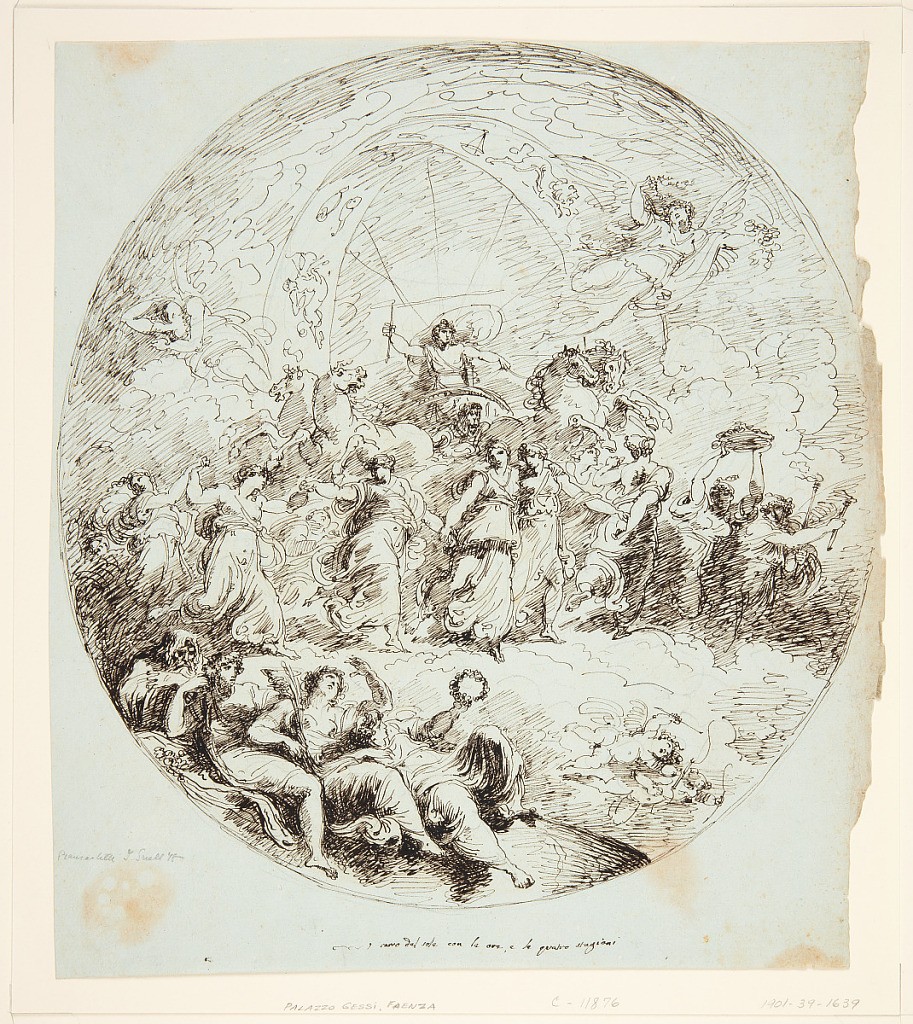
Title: The Sun, the Hours, and the Seasons, for Palazzo Gessi, Faenza
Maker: Felice Giani, Italian, 1758–1823
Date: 1813
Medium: Pen and ink, graphite on light blue paper
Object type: Drawing
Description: Apollo stands in chariot, driven by four horses, holding whip in right hand. Behind him, zodiac.  Accompanying him, flying personification of Day and Horae dancing around. Beside them, at right, two women, one raising dish with both arms, other supporting two torches. Beside them, at left, Winter and young man sitting. Autumn with vine wreath and goblet and two women, personifications of Summer and Spring. At right, two flying putti, one with arrow and whip, other with bow. Inscription: Carro del sole con le ore e le quatro stagioni.